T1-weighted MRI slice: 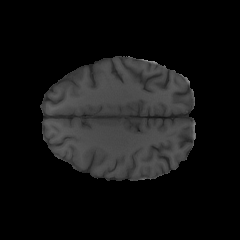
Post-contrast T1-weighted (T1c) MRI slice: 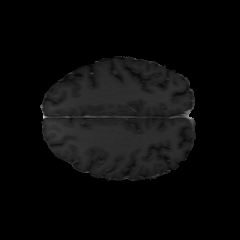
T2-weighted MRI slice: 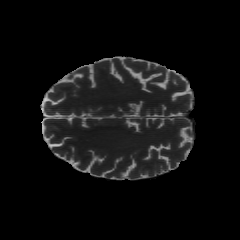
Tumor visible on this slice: no